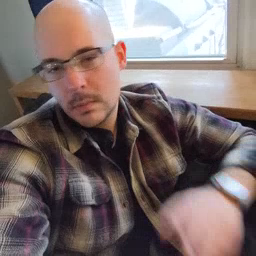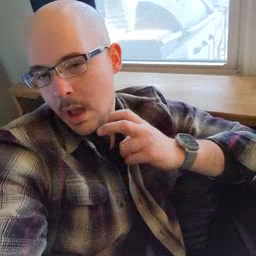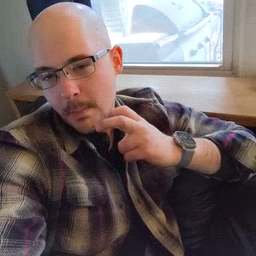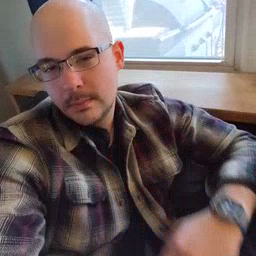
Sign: gum